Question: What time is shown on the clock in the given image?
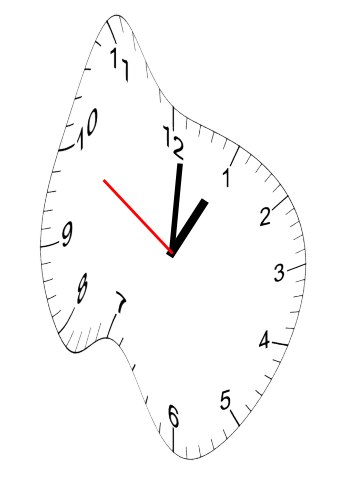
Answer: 01:00:50